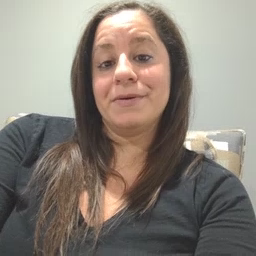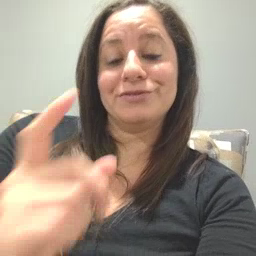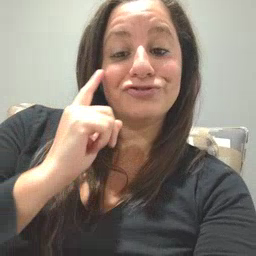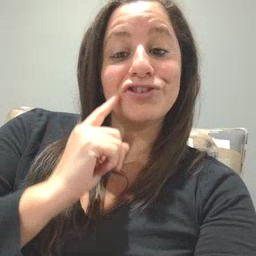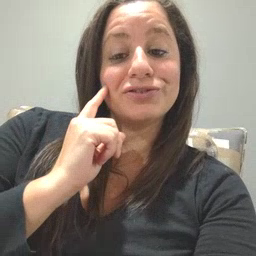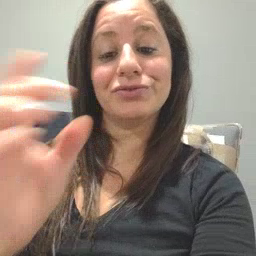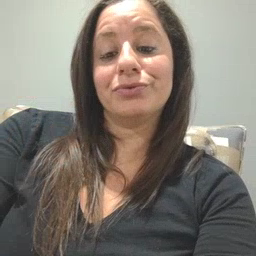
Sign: cheek